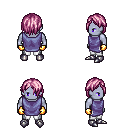
a pixel art fantasy rpg character, male body template, dark elf, purple skin, chain tabard jacket, white pants, pink bangs hairstyle, gold gloves, metal boots, four views (front, back, left, right), 2x2 character sprite sheet, small pixel art, hard edges, no anti-aliasing